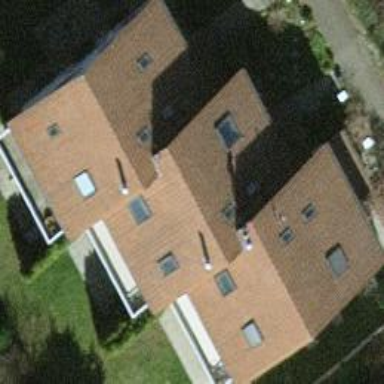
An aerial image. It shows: Terrace-style building with gabled roof.